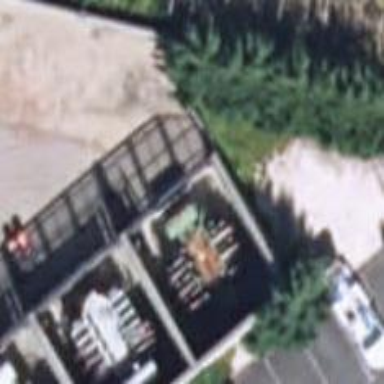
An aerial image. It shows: Transformer.